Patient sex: M
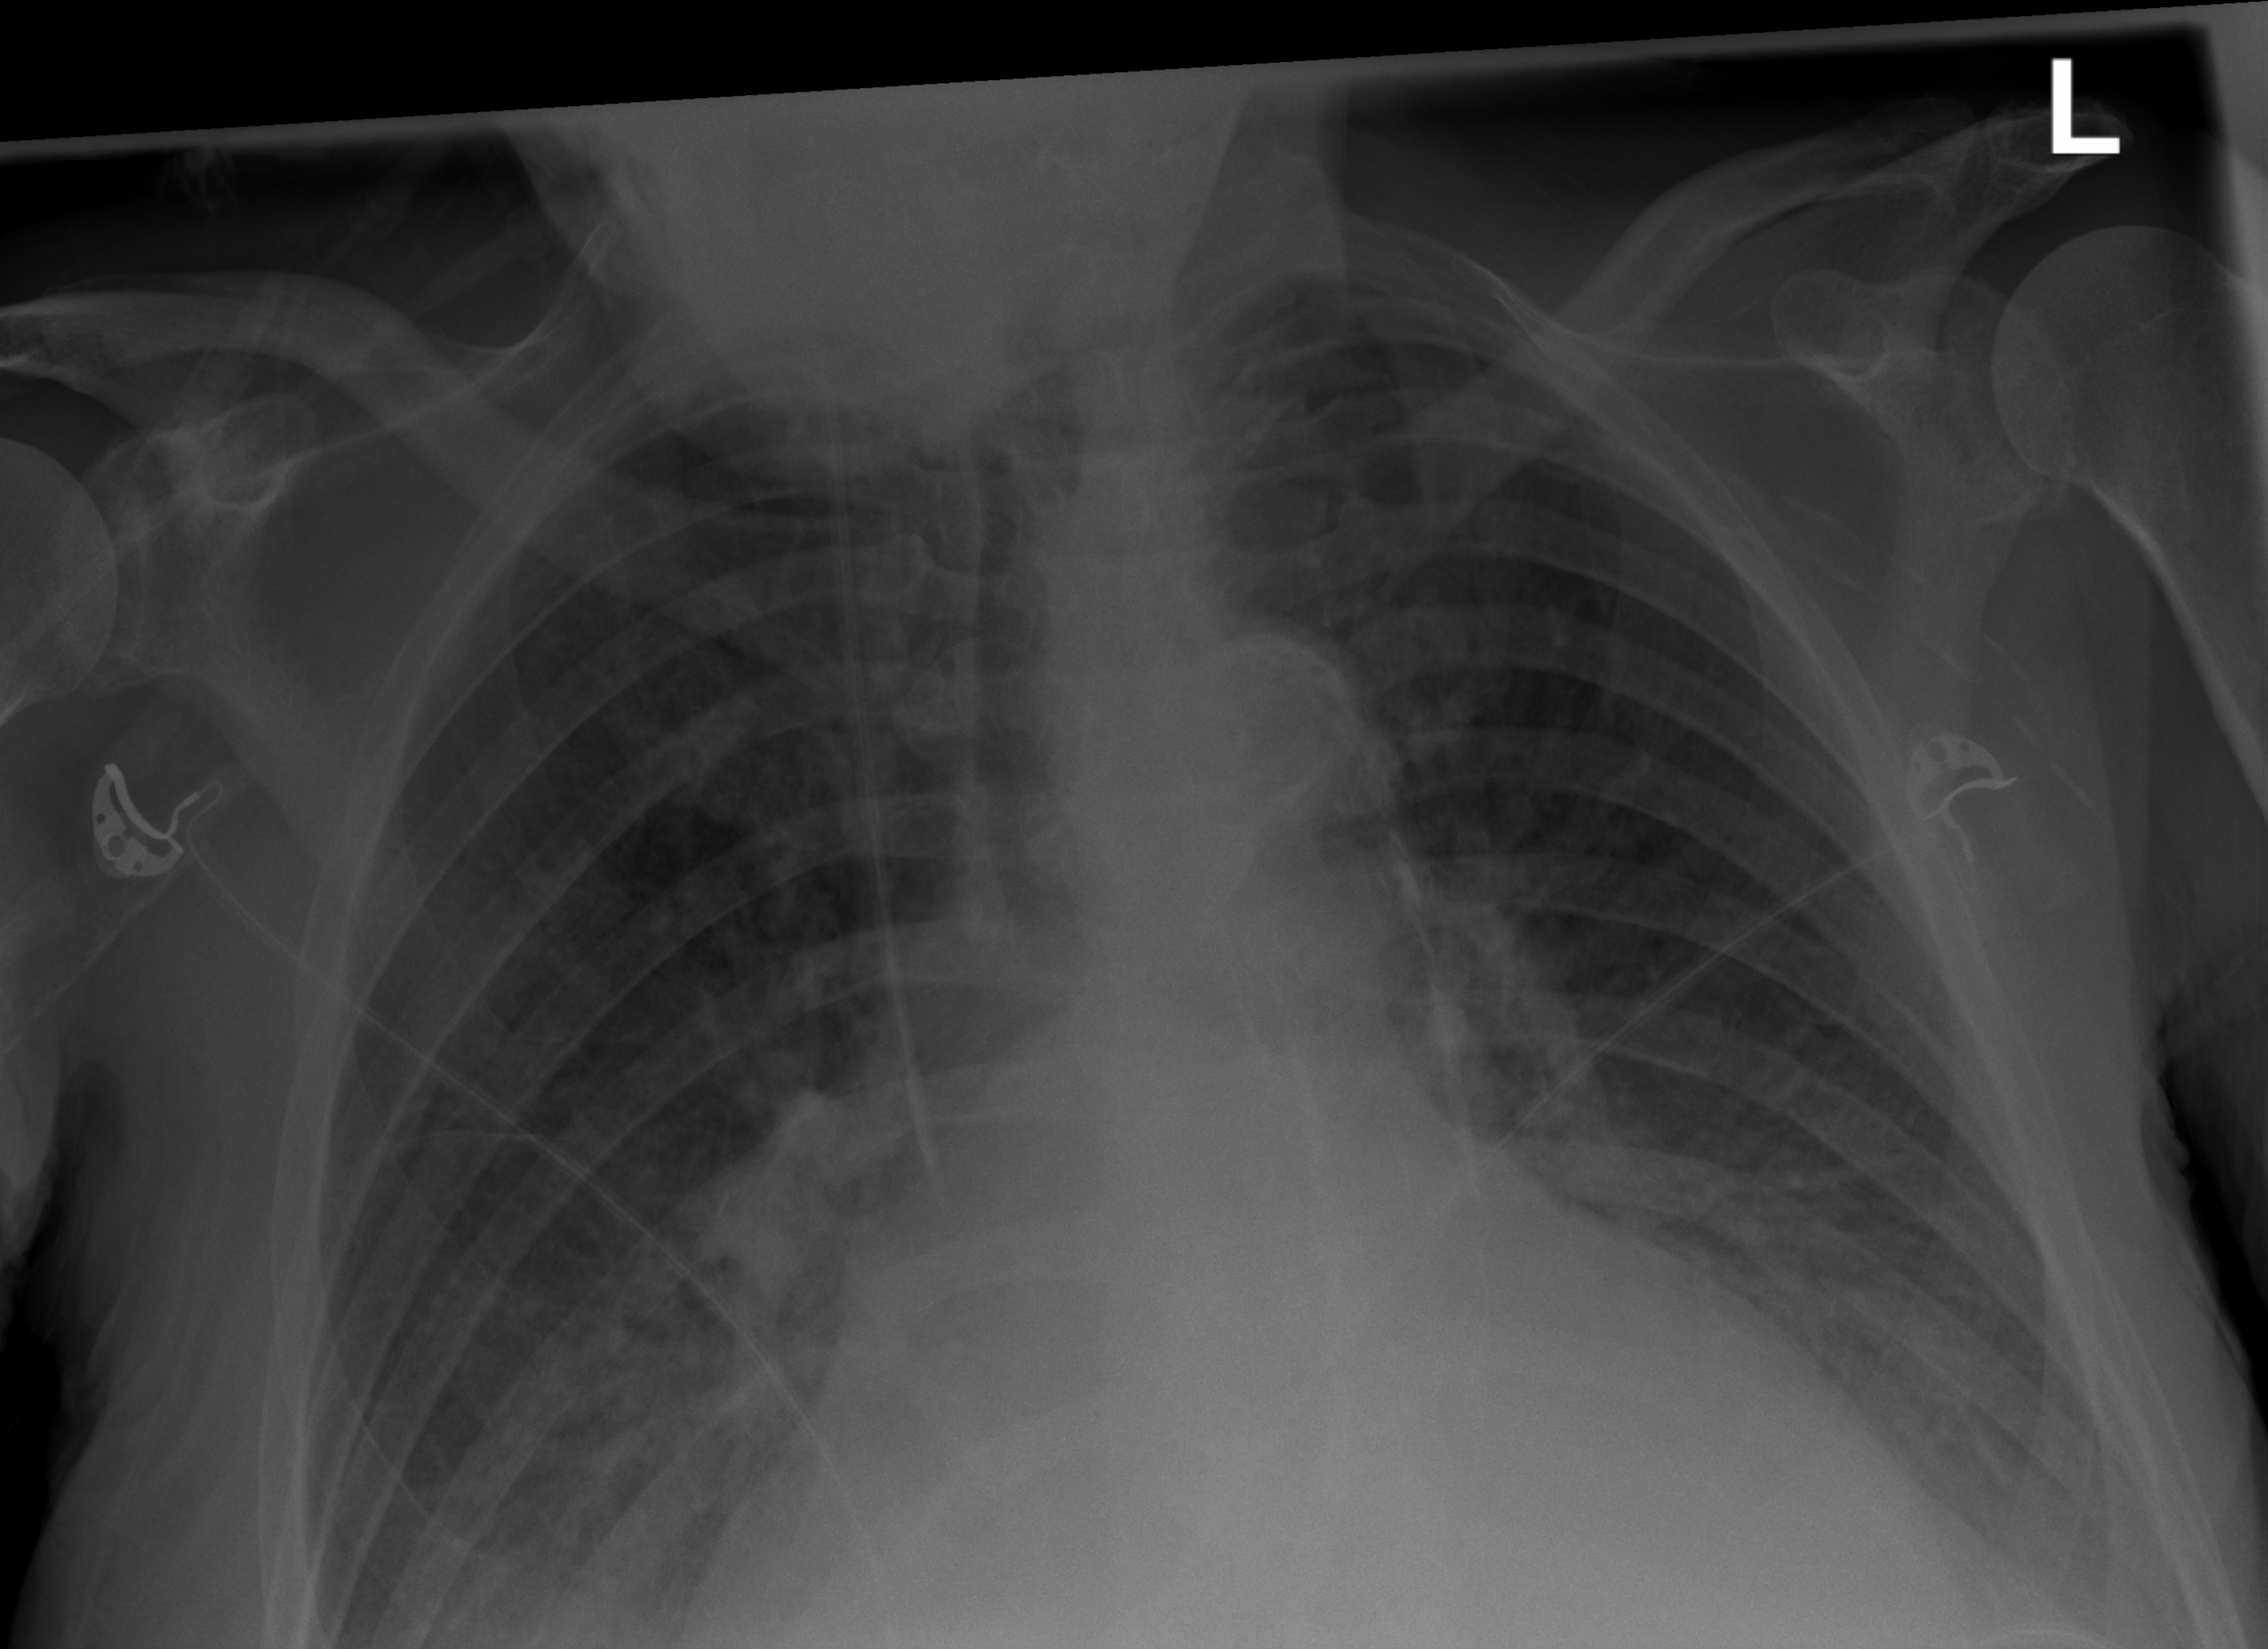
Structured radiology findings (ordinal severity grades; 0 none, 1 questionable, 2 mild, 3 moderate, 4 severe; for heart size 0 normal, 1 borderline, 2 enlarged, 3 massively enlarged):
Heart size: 2
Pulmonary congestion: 2
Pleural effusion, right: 2
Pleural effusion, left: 2
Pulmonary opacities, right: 1
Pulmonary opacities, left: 1
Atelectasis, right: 1
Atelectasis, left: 1